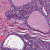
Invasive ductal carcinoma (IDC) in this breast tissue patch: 0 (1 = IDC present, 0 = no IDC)